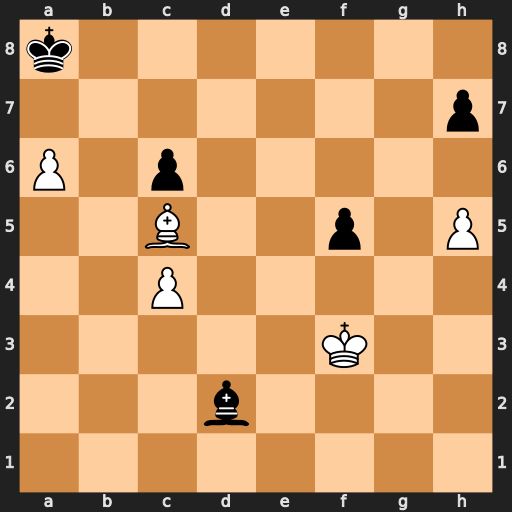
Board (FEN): k7/7p/P1p5/2B2p1P/2P5/5K2/3b4/8
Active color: w
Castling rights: -
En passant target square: -
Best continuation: Be3 Bb4 Kf4